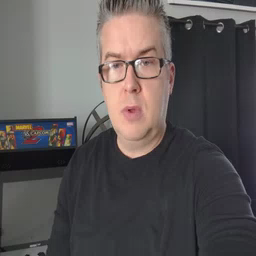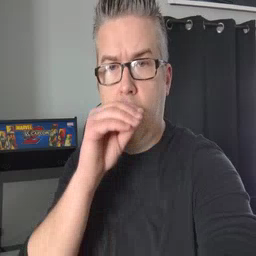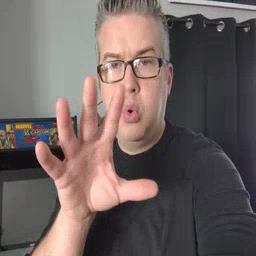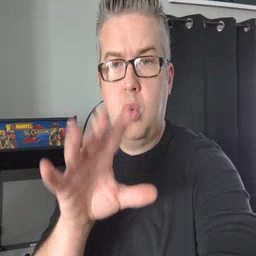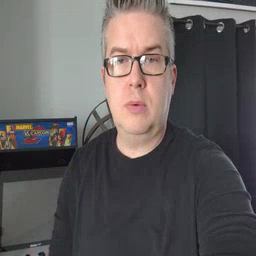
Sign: blow